Question: I'm stuck with the following issue with message Broker 7.0.0.5
Here is my flow:

what I want it to do:
1. accept an XML, parse, using XMLNSC
2. then I want some business logic to be performed, but let's skip it and focus on the following - I want to throw two user exceptions -
one in module GoodReport, another one - in module BadReport,
therefore, after being processed in both Out and Catch flows,
I assume my message to land (I have created one for my queue, and set Threshold to 10) and be sent back to MQInput in order to be processed again.
So I expect 10 messages in the Backout queue, but instead - I get NOTHING
I can see both errors being thrown in my flow, but what wonders me most is the last lines in the trace -
I use only XMLNSC domain.
Thank you in advance!
Tatiana.
## here is the trace:
2012-12-17 19:25:54.692283 5756 RecoverableException BIP2488E: ('.Esql6_1Flow_Report.Main', '19.4') Error detected whilst executing the SQL statement ( 'NO_SUCH_SOURCE');''.
The message broker detected an error whilst executing the given statement. An exception has been thrown to cut short the SQL program.
See the following messages for details of the error.
2012-12-17 19:25:54.692302 5756 UserException ?????????? 3 ?????????? BIPmsgs.properties
2012-12-17 19:26:52.830982 5756 Error BIP2628E: Exception condition detected on input node 'Esql6_1Flow.MQInput'.
The input node 'Esql6_1Flow.MQInput' detected an error whilst processing a message. The message flow has been rolled-back and, if the message was being processed in a unit of work, it will remain on the input queue to be processed again. Following messages will indicate the cause of this exception.
Check the error messages which follow to determine why the exception was generated, and take action as described by those messages.
2012-12-17 19:26:52.831005 5756 RecoverableException BIP2230E: Error detected whilst processing a message in node 'Esql6_1Flow.BadReport'.
The message broker detected an error whilst processing a message in node 'Esql6_1Flow.BadReport'. An exception has been thrown to cut short the processing of the message.
See the following messages for details of the error.
2012-12-17 19:26:52.831012 5756 RecoverableException BIP2488E: ('.Esql6_1Flow_Compute.Main', '13.4') Error detected whilst executing the SQL statement ( 'NO_SUCH_SOURCE');''.
The message broker detected an error whilst executing the given statement. An exception has been thrown to cut short the SQL program.
See the following messages for details of the error.
2012-12-17 19:26:52.831020 5756 UserException ?????????? 3 ?????????? BIPmsgs.properties
2012-12-17 19:26:53.831737 5756 Error BIP2648E: Message backed out to a queue; node 'Esql6_1Flow.MQInput'.
Node 'Esql6_1Flow.MQInput' has received a message which has previously been backed out one or more times because of a processing error in the main path of the message flow. The failure terminal is not attached, so the message broker is putting the message directly to the requeue or dead letter backout queue associated with this node. The MQMD 'backoutCount' of the message now equals the 'backoutThreshold' defined for the WebSphere MQ input queue.
Examine previous messages and the message flow to determine why the message is being backed out. Correct this situation if possible. Perform any local error recovery processing required.
2012-12-17 19:26:53.832435 5756 UserTrace BIP2638I: The MQ output node 'Esql6_1Flow.MQInput' attempted to write a message to queue ''SYSTEM.DEAD.LETTER.QUEUE'' connected to queue manager ''testQueueManagerName''. The MQCC was '0' and the MQRC was '0'.
2012-12-17 19:26:53.832466 5756 UserTrace BIP2615I: The WebSphere MQ input node 'Esql6_1Flow.MQInput' has backed out the message to the backout requeue or the dead letter queue.
Message backout processing has been invoked, and the message has either been backed out by being written to the backout requeue or dead letter queue, as determined by the WebSphere MQ queue manager and queue configuration.
No user action required.
2012-12-17 19:27:31.087949 4380 UserTrace BIP2632I: Message received and propagated to 'out' terminal of MQ input node '.InputNode'.
2012-12-17 19:27:31.088045 4380 UserTrace BIP6060I: Parser type ''Properties'' created on behalf of node '.InputNode' to handle portion of incoming message of length 0 bytes beginning at offset '0'.
2012-12-17 19:27:31.088066 4380 UserTrace BIP6061I: Parser type ''MQMD'' created on behalf of node '.InputNode' to handle portion of incoming message of length '364' bytes beginning at offset '0'. Parser type selected based on value ''MQHMD'' from previous parser.
2012-12-17 19:27:31.088092 4380 UserTrace BIP6069W: The broker is not capable of handling a message of data type ''''.
The message broker received a message that requires the handling of data of type '''', but the broker does not have the capability to handle data of this type.
Check both the message being sent to the message broker and the configuration data for the node. References to the unsupported data type must be removed if the message is to be processed by the broker.
2012-12-17 19:27:31.088113 4380 UserTrace BIP6061I: Parser type created on behalf of node '.InputNode' to handle portion of incoming message of length '236' bytes beginning at offset '364'. Parser type selected based on value from previous parser.
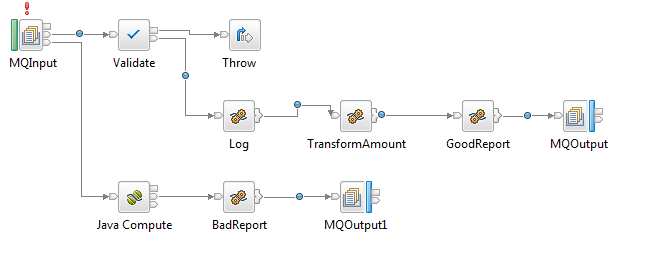
Answer: BACKOUT count determines the number of times the flow should retry processing the message. Here the threshold is set as 10, that means the flow tries the processing 10 times and if it still failed, MQInput node will put the message to backout queue or DLQ if backout queue is not configured. Flow will put only one message to the backout queue, not 10 messages as exepected by you
If the messages are processed in non-transactional mode, then the flow will not put the message to backout queue. Check whether you have configured Transactional property as 'NO' in the MQInput node. If the configured value is 'Automatic' then the message should be a persistent one to get it processed under a transaction. But the trace snippet shows the message is put to SYSTEM.DEAD.LETTER.QUEUE. You may need to check whether the message is in DLQ and also confirm backout queue property is correctly configured in the input node.
Have a read on
<URL>
this will address all your queries.